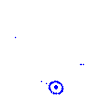
Particle: proton